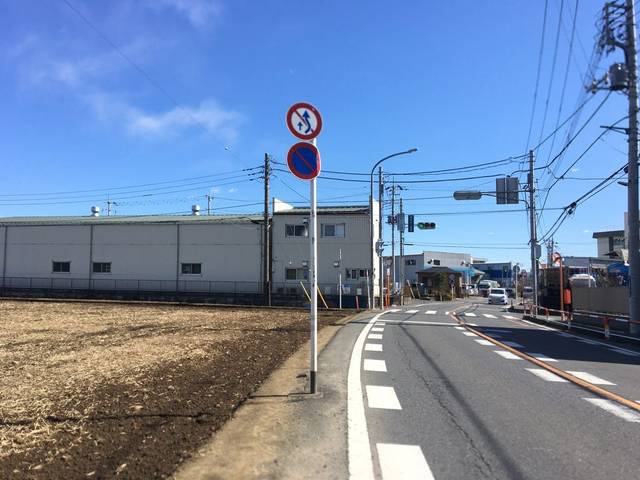
Region: Japan
Coordinates: 35.854, 139.581